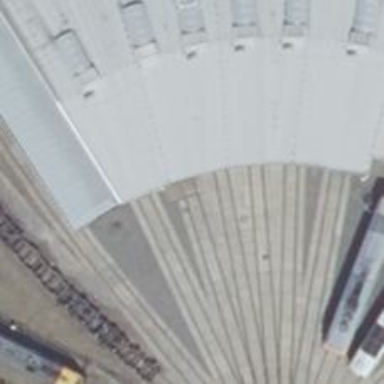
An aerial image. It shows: Signal on the railway track. It is positioned in the track.